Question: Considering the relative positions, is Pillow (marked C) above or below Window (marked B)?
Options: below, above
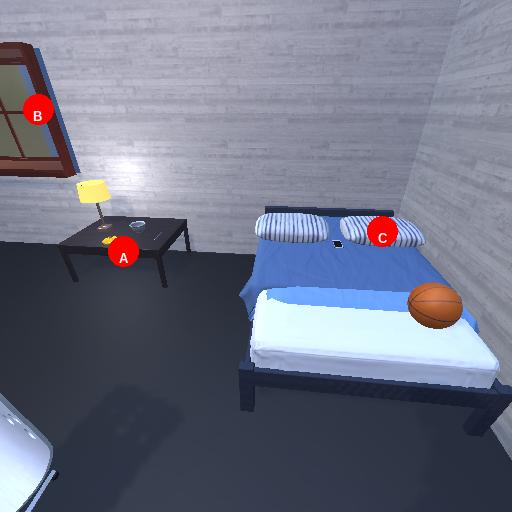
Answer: below